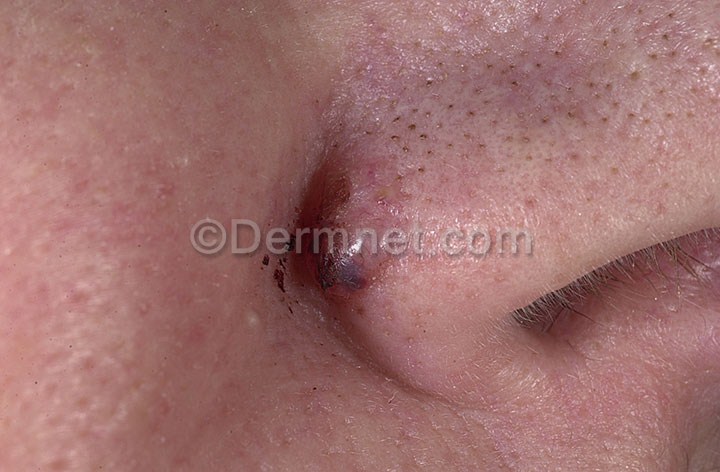
Disease: Actinic Keratosis Basal Cell Carcinoma and other Malignant Lesions